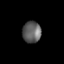
Tissue: lung
Cell type: Epithelial cells
Senescence score: 0.2404
Nuclear area (px): 393
Mean DAPI intensity: 95.59